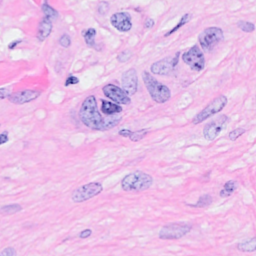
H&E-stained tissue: Breast